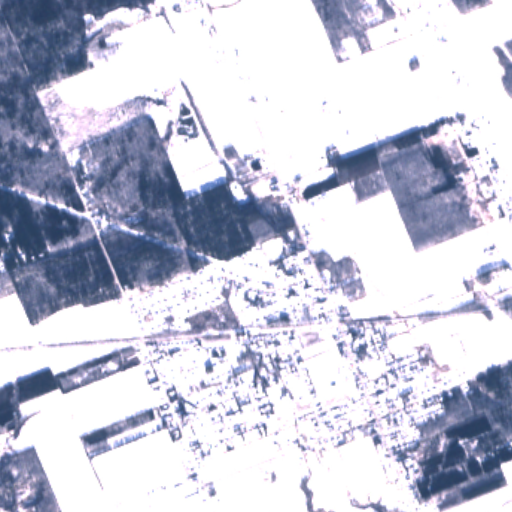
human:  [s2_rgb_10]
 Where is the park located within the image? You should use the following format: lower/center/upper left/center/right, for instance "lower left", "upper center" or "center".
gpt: The park is located in the lower right of the image.
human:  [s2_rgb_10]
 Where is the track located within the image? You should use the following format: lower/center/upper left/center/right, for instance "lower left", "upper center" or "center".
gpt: The track is located in the center left of the image.
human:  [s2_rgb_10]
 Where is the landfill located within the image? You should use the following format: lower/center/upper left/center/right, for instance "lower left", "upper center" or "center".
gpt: There is no landfill in the image.